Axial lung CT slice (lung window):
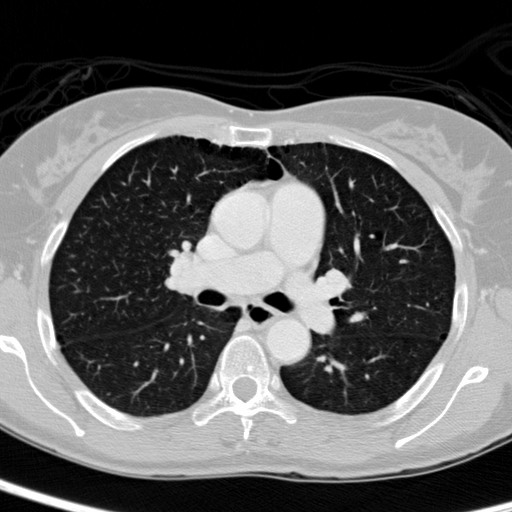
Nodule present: no